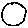
Label: circle